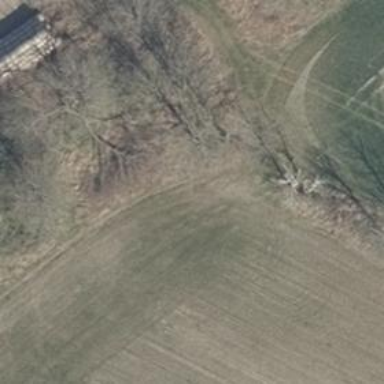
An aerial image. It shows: Shelter that serves as hunting stand.